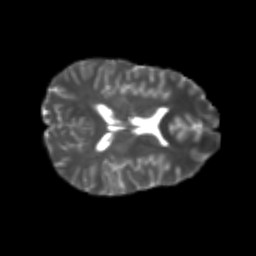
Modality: T2w
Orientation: axial
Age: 25
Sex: female
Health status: healthy
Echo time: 0.074 s